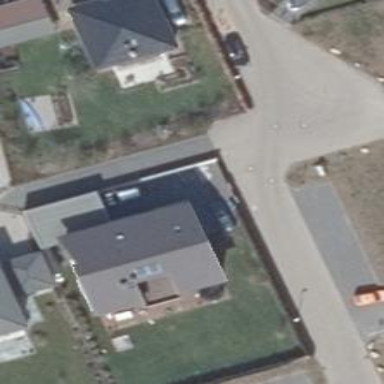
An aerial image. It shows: Driveway.